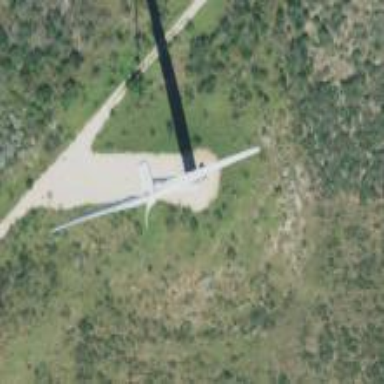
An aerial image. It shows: Wind turbine generator that utilizes wind as its source for generating electricity. It is of the horizontal axis type.